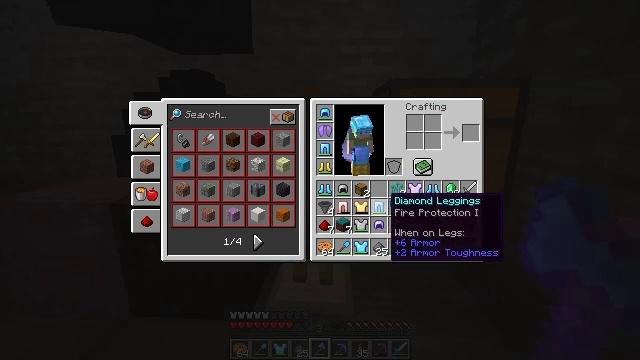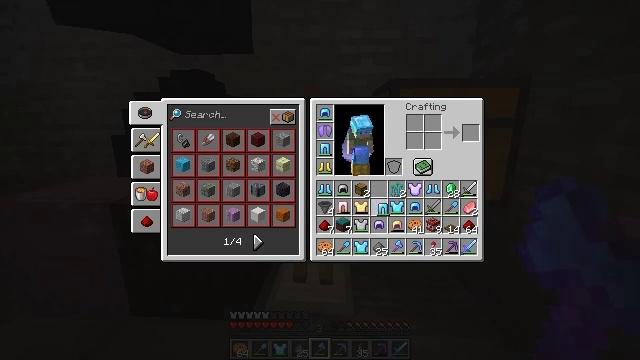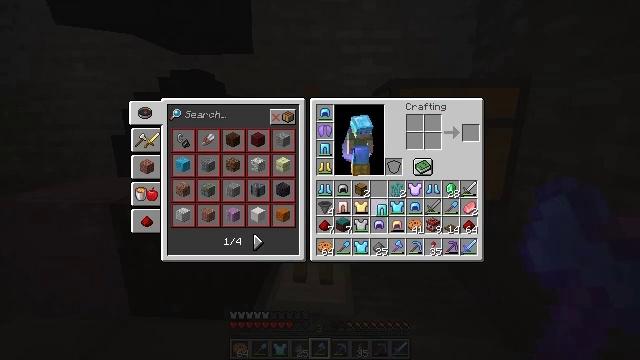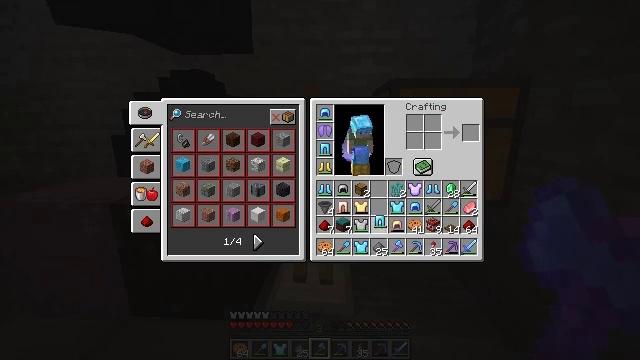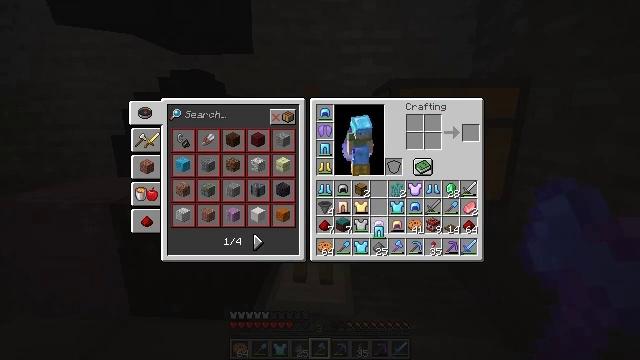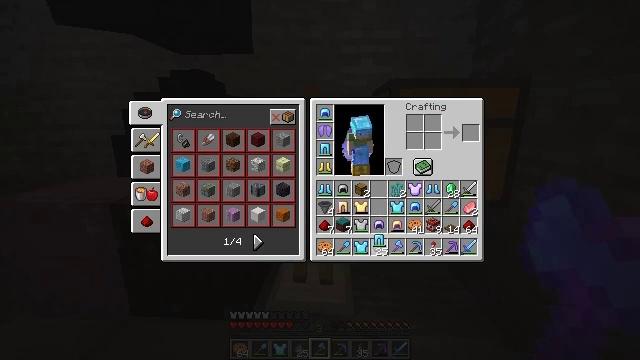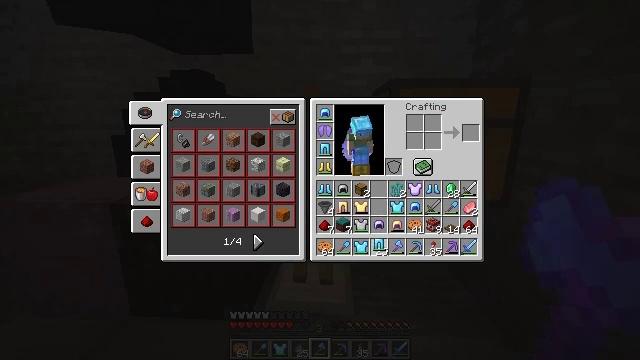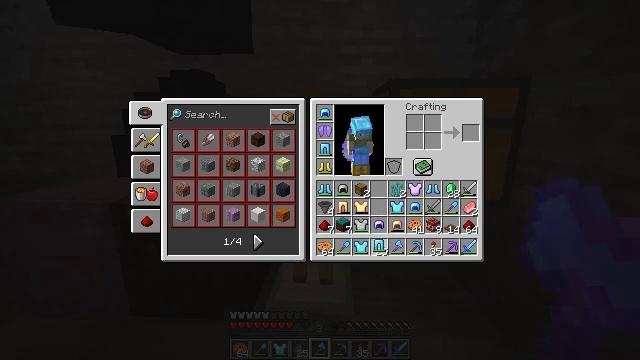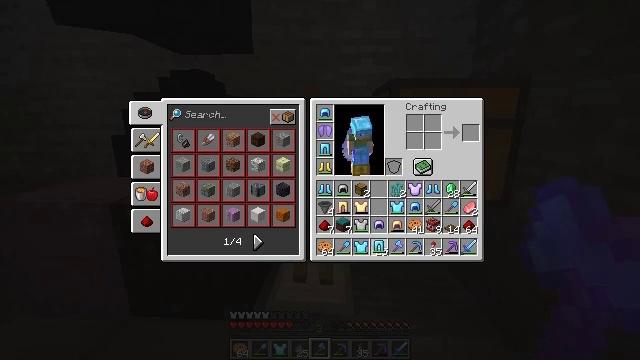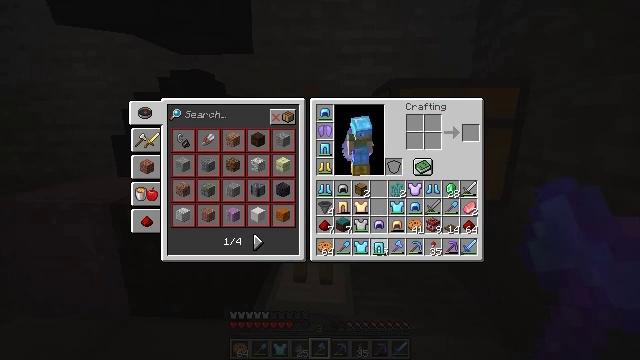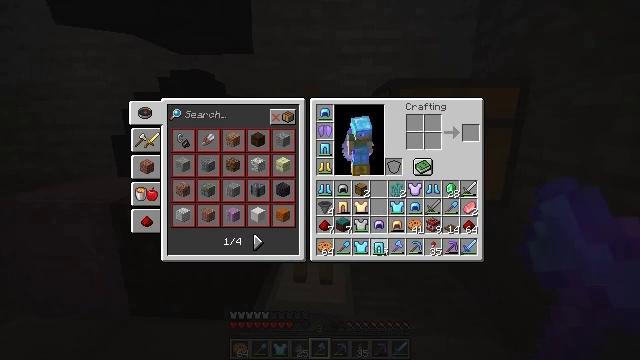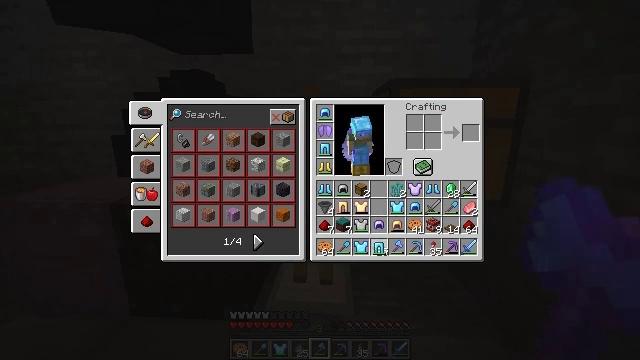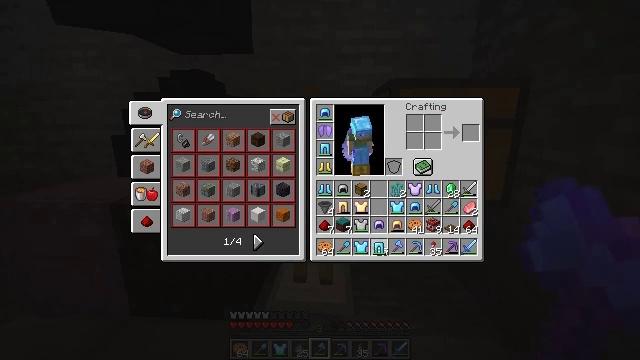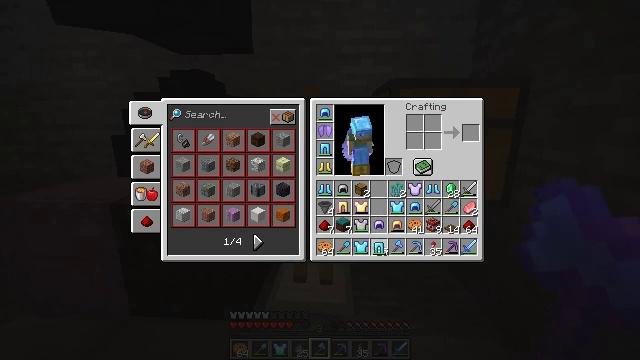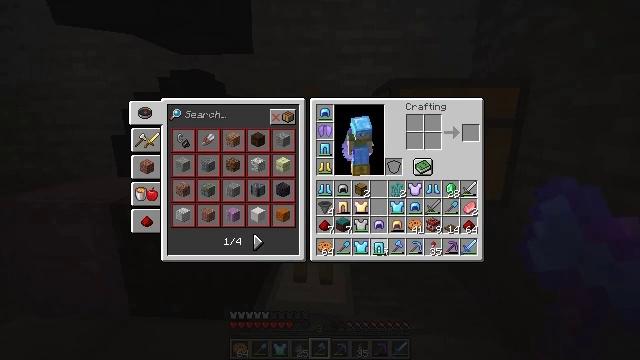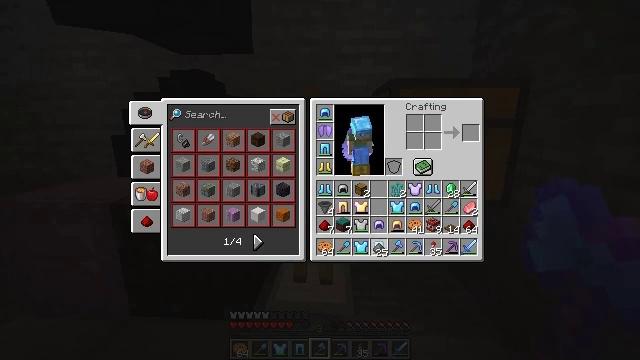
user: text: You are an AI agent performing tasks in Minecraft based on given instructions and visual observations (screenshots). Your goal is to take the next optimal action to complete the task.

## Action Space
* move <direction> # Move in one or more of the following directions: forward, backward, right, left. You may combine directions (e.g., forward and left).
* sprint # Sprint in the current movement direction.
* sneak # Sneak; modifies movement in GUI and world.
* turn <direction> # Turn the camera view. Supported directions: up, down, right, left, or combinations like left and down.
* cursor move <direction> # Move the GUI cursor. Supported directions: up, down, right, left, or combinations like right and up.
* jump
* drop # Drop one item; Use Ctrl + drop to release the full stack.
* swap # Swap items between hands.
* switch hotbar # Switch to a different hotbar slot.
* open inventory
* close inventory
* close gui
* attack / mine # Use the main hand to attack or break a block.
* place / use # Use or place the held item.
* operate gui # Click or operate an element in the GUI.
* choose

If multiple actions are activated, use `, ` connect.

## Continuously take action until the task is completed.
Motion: motion action
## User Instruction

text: Combine gold nuggets and a carrot to make a golden carrot.
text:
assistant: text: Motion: attack / mine
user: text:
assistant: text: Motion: attack / mine
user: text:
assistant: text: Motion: turn down
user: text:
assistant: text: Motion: turn down
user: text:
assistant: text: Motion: turn down
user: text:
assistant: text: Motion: no_op
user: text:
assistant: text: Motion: no_op
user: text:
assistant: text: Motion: no_op
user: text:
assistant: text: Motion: no_op
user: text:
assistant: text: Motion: no_op
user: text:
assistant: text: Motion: no_op
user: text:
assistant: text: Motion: attack / mine
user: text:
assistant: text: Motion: attack / mine
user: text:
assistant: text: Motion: attack / mine
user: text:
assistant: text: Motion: no_op
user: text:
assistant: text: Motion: no_op
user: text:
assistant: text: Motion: turn up
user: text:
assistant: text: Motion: turn up
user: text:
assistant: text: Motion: turn up
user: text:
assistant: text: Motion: no_op
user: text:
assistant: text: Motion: no_op
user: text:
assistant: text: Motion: no_op
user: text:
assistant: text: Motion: no_op
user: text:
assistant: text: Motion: no_op
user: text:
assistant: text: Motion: no_op
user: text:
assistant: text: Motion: no_op
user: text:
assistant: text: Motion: attack / mine
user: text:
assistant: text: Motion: attack / mine
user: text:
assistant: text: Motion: attack / mine
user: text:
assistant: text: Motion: no_op